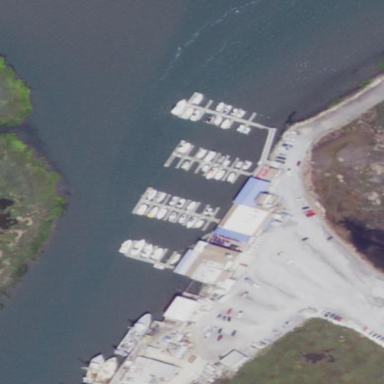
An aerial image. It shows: Marina area for leisure land.